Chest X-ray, AP view. Patient: 58 years old, sex M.
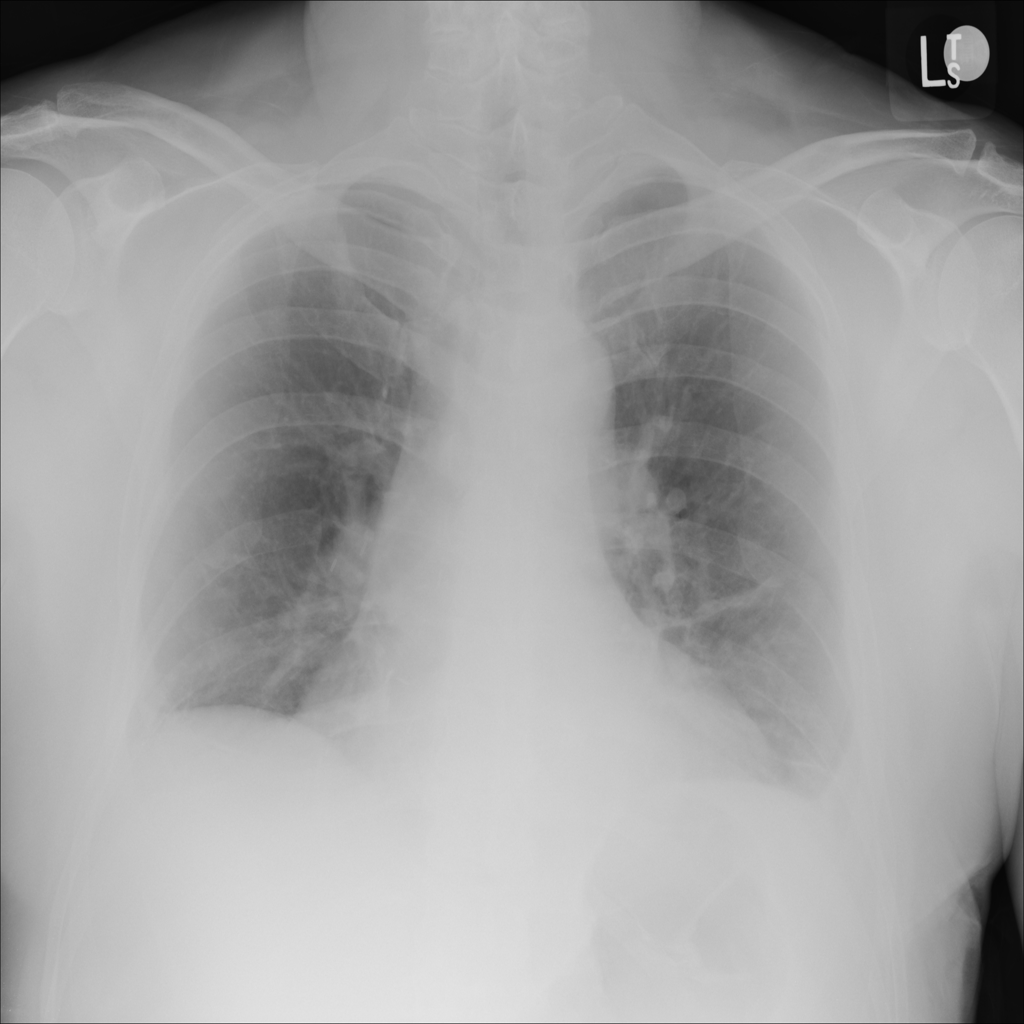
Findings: Atelectasis